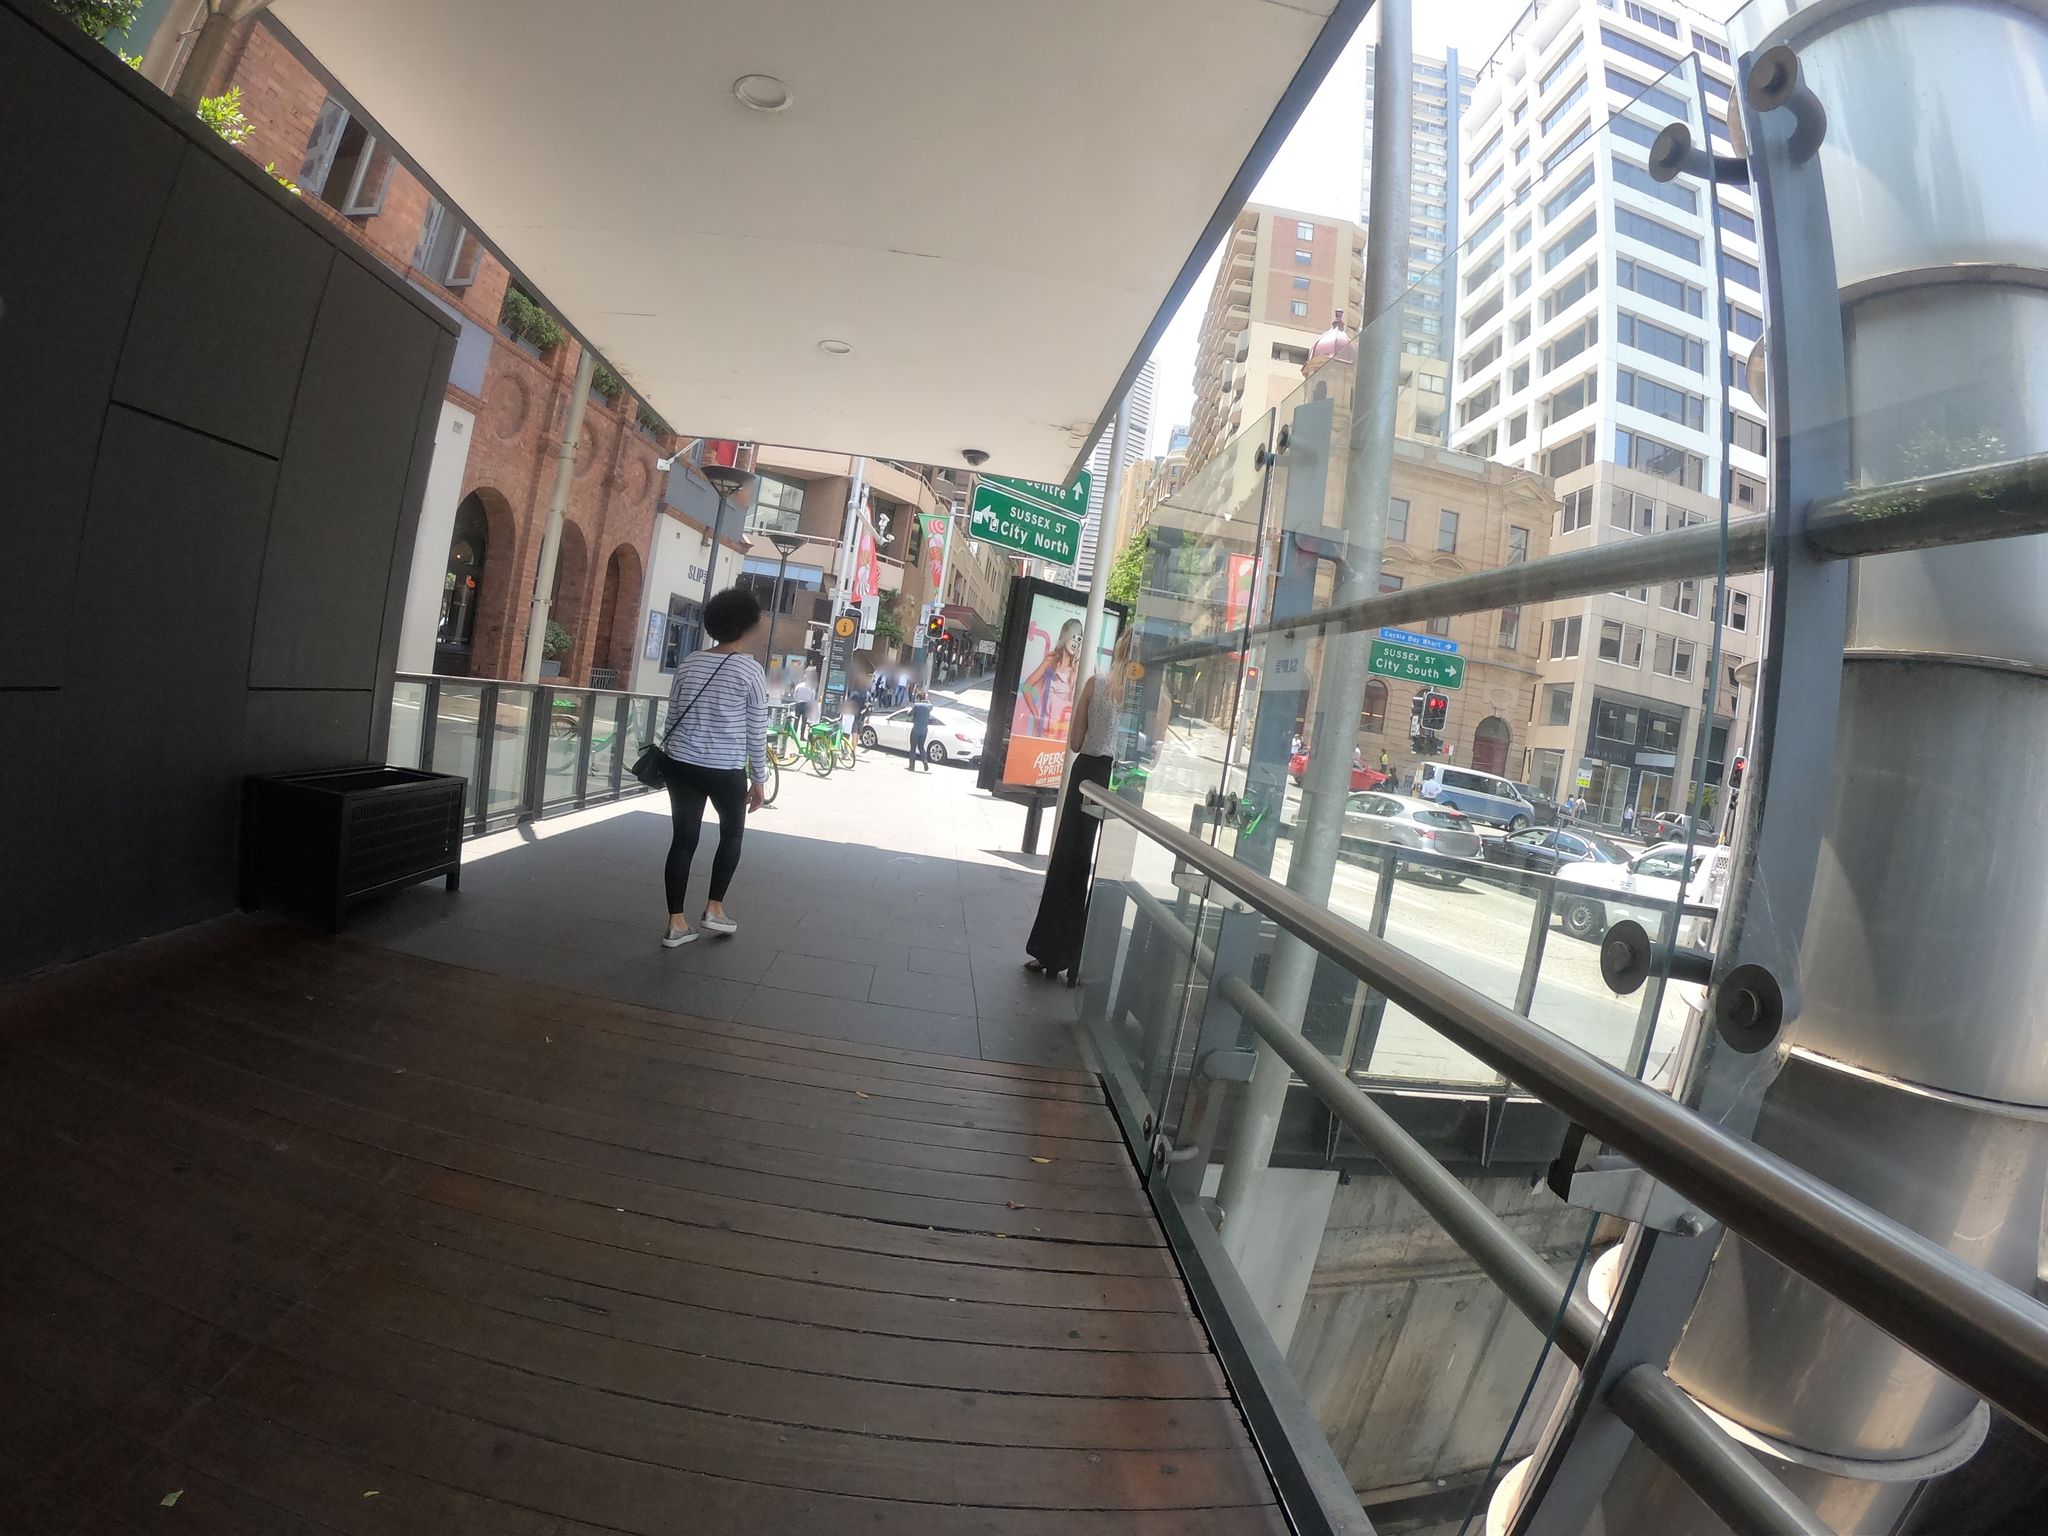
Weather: rainy
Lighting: day
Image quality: good
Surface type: walking surface
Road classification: cycleway, pedestrian
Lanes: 2
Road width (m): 2.5
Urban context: urban centre
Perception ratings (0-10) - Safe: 4.86, Lively: 8.28, Beautiful: 6.41, Boring: 2.13, Depressing: 3.93, Wealthy: 2.53